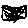
Label: house